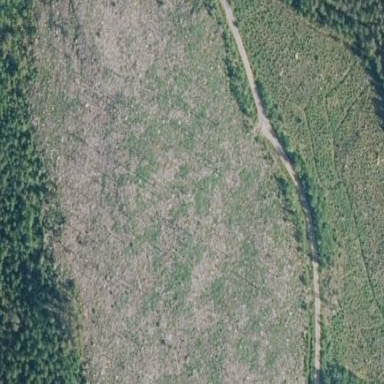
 likely man-made clearing in the landscape."